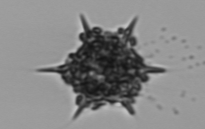
Label: Dictyocha